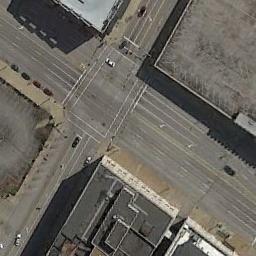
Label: intersection